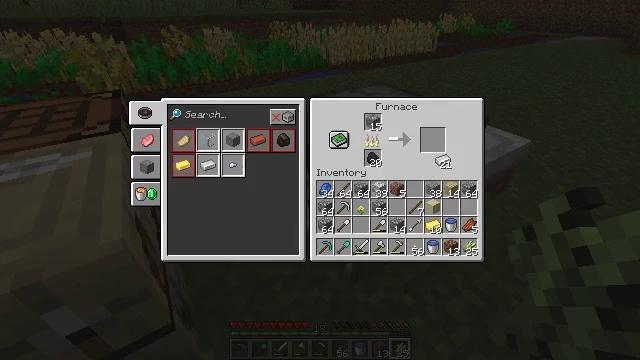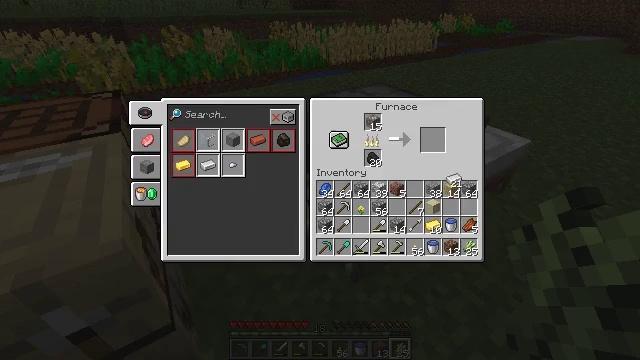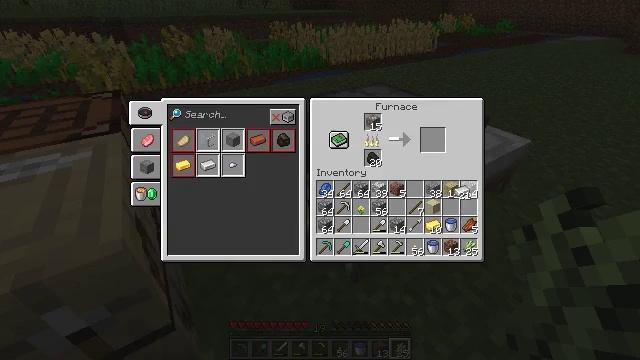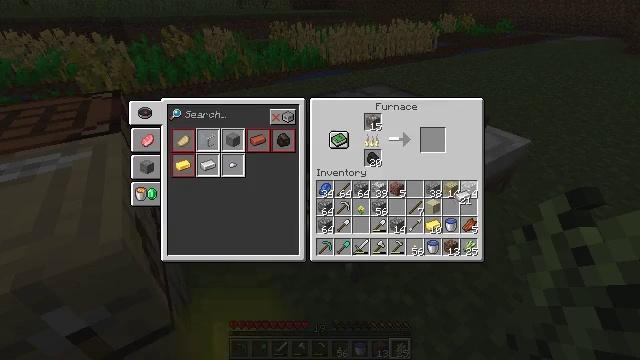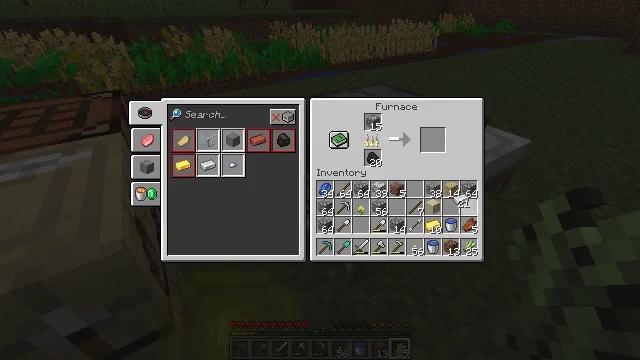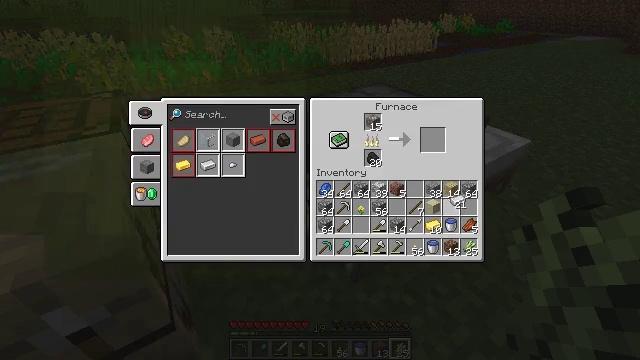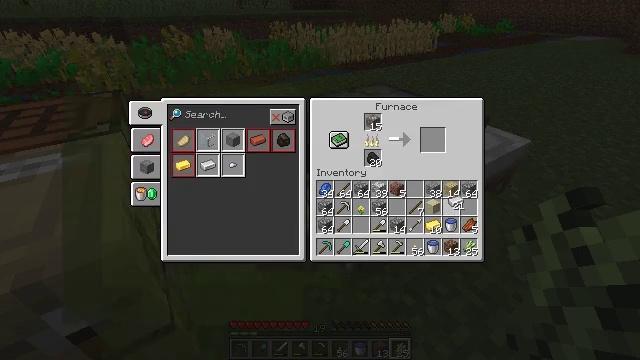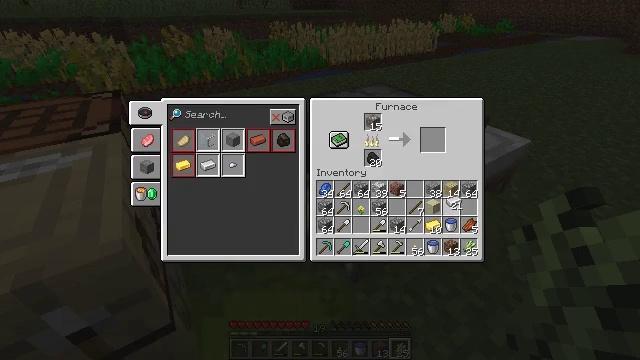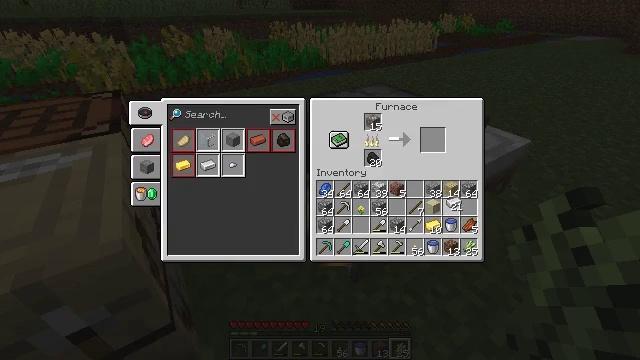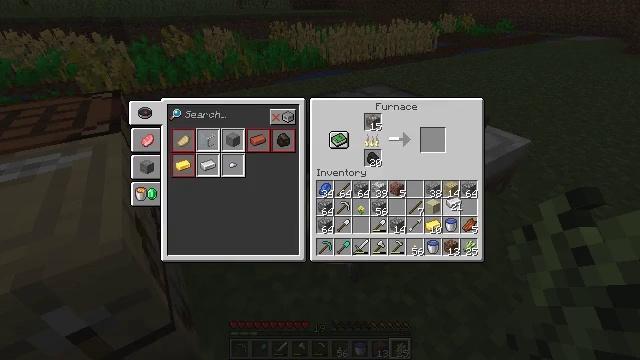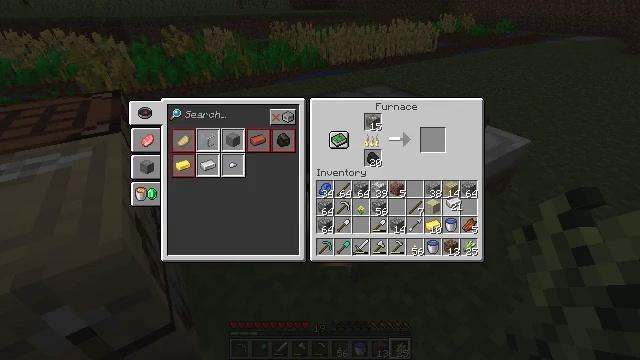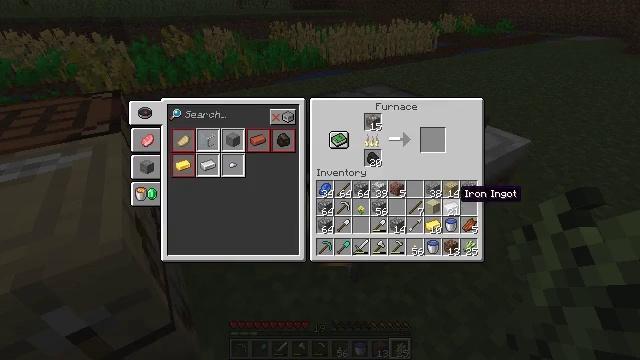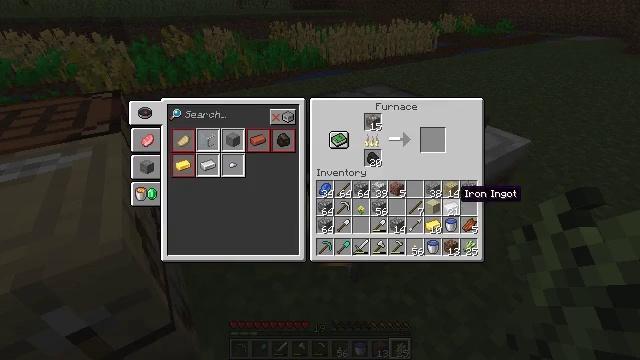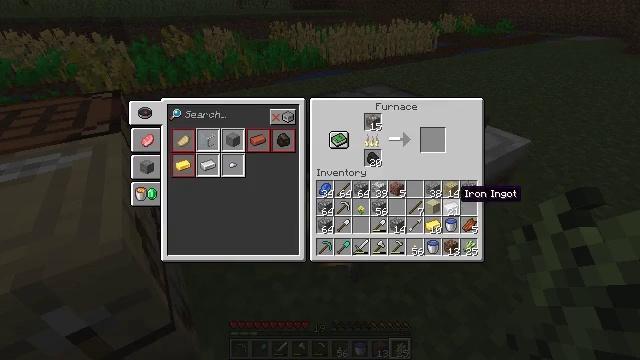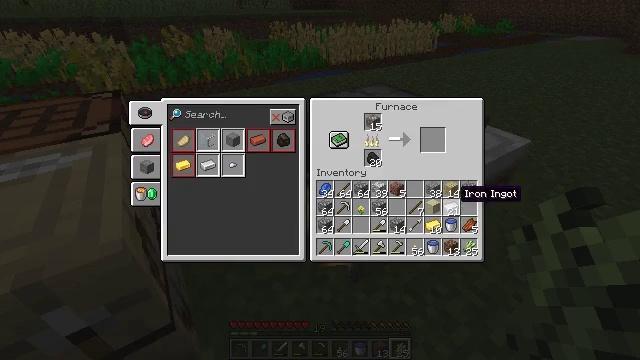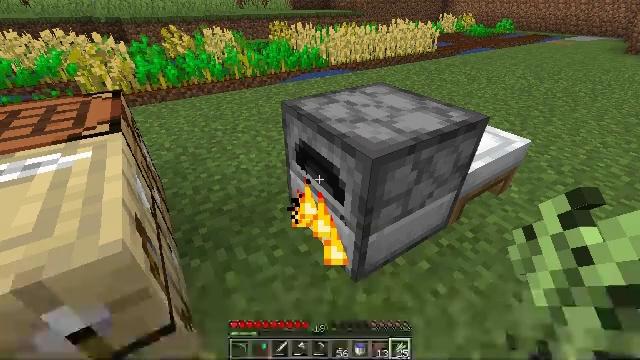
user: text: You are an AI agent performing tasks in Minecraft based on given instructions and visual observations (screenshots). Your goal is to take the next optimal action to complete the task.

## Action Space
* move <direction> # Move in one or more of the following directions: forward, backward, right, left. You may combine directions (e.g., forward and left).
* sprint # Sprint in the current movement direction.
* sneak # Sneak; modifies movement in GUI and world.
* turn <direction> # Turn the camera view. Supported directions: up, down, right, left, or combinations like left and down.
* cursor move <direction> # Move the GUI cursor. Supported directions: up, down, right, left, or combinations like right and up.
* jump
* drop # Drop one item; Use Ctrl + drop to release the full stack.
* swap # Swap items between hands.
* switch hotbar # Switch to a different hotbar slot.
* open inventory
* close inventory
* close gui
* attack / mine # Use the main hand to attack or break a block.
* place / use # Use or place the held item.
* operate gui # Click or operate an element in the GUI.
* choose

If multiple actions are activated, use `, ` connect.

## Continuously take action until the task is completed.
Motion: motion action
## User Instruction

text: Arrange iron ingots in a U-shape to craft a cauldron.
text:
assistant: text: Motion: cursor move right and down, open gui
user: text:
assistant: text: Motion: cursor move right and down
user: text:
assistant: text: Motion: no_op
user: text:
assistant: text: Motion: no_op
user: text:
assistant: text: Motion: no_op
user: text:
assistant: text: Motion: no_op
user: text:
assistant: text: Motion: no_op
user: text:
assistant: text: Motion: operate gui
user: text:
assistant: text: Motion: operate gui
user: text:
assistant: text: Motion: operate gui
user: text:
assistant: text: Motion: no_op
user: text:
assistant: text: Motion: no_op
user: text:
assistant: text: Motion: no_op
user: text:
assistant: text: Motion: no_op
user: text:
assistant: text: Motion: no_op
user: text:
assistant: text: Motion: close gui
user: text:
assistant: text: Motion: no_op
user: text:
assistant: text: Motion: no_op
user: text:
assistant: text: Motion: no_op
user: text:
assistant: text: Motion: no_op
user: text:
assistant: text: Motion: no_op
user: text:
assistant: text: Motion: move forward
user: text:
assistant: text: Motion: move forward, turn left and down
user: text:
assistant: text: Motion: move forward, turn left and down
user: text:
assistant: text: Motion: move forward, turn left
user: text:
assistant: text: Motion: move forward and move right, turn left and up
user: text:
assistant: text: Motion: move forward and move right, turn left and up
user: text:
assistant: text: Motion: move forward and move right, turn left and up
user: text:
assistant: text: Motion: move forward, turn left
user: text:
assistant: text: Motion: move forward, turn left